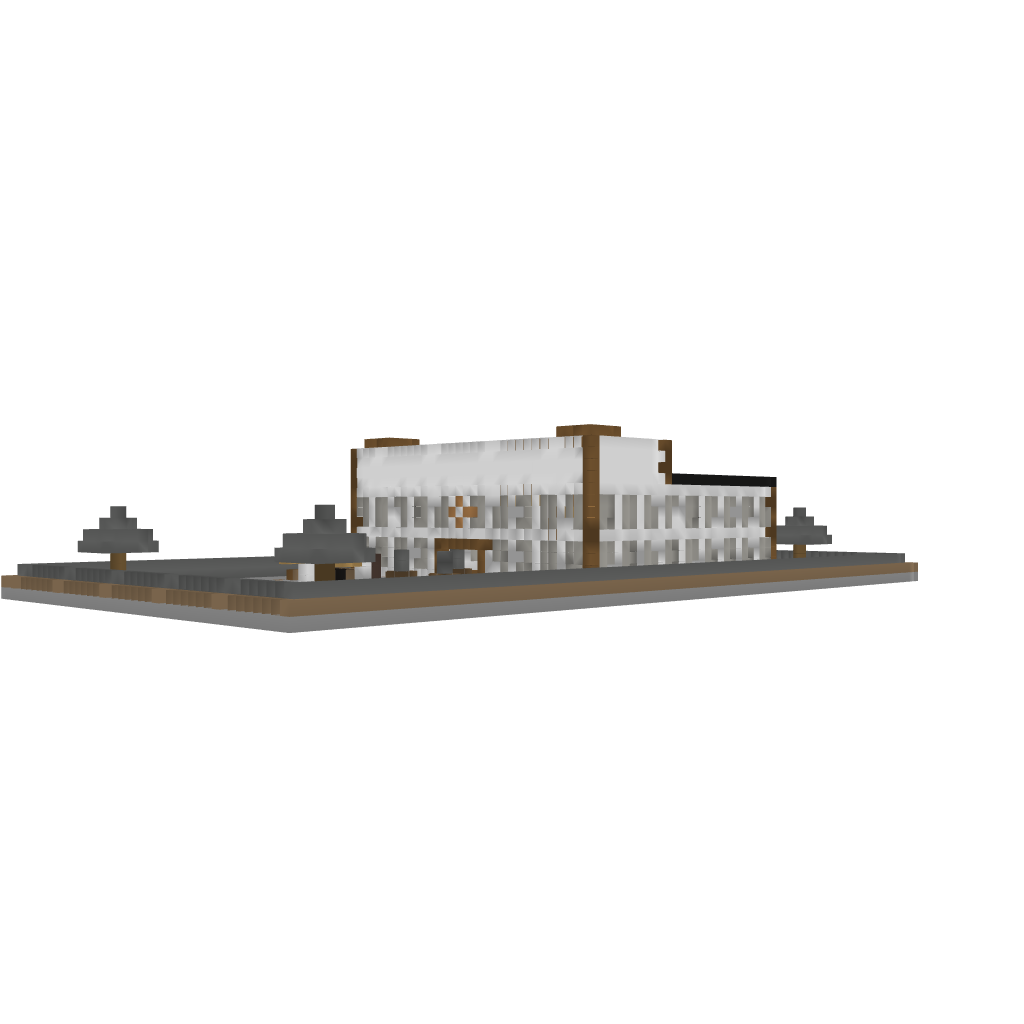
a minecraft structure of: Iron Mansion